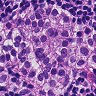
Metastatic tissue present: yes